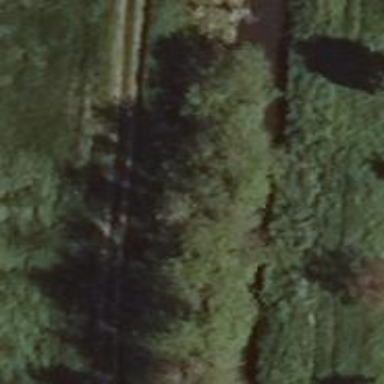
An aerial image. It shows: Row of trees in natural setting.